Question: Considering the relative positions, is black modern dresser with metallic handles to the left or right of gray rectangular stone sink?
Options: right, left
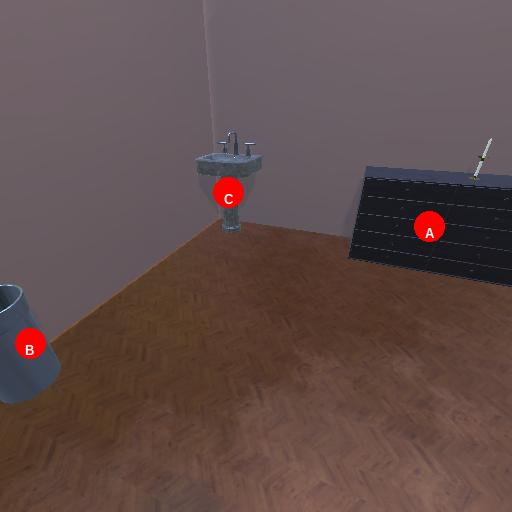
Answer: right